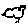
Label: bird